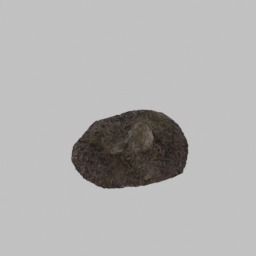
Label: nature